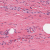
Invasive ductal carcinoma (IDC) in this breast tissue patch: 0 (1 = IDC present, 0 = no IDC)